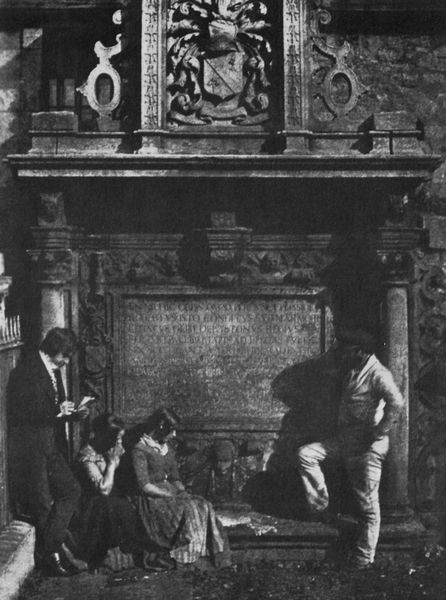
Titel: Szene auf dem Friedhof
Künstler: Robert Adamson
Institution: unbekannt
Schlagwörter: dunkel, gruppe, mann, schatten, weiß, frauen, menschen, mädchen, sitzen, frau, grau, hell, hut, kleid, kleider, licht, marmor, männer, nacht, nase, profil, schwarz, säule, säulen, zimmer, haus, ornament, rock, alt, anzug, hemd, hose, jung, mütze, wand, architektur, arm, arme, mensch, rahmen, sockel, stehen, stein, trauer, kirche, sonne, boden, haare, sitzend, stehend, blatt, kamin, kinder, skulptur, statue, relief, füße, schrift, ruhen, lehne, schuhe, hosen, jungen, russland, mauer, rast, bank, besucher, pilaster, arbeiter, treppe, frack, tafel, krawatte, inschrift, dekor, lesen, ornamente, angelehnt, stuck, stufe, kammer, platte, junge, warten, knie, foto, fotografie, photographie, nische, schild, buch, zettel, denkmal, weinen, schwarz-weiss, künstler, text, schriften, friedhof, helm, gruppenbild, altar, architrav, kapitelle, betrachten, kapitell, photo, flirt, fries, wappen, sims, totenkopf, gesims, schlips, grab, brief, schreiben, angewinkelt, dandy, knieen, kanneluren, konsolen, konsole, zierde, zuschauen, korinthisch, trauern, graustufen, fotographie, aufnahme, bau, vorlesen, wort, klagen, grabmal, schwelle, monument, sorge, gebälk, russisch, bauwerk, photografie, armbeuge, notizen, grabkammer, verzierde, tourismus, schrifttafel, säle, wörter, epitaph, hören, stiege, memento, grabstein, freske, sacko, jugendliche, qudrat, talbot, scharzweiss, scokel, turisten, weiss-schwarz, tefel, sarkopharg, denkmahl, fraau, notizblock, breif, saun, talbott, ##erde, clique, gothk stil